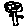
Label: tree